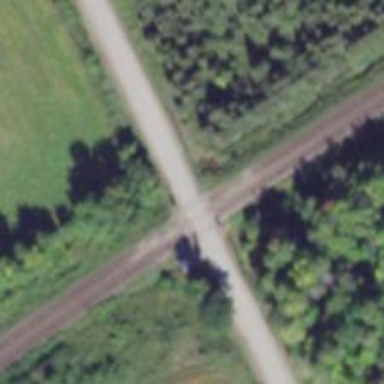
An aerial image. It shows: Level crossing with lights and barriers.